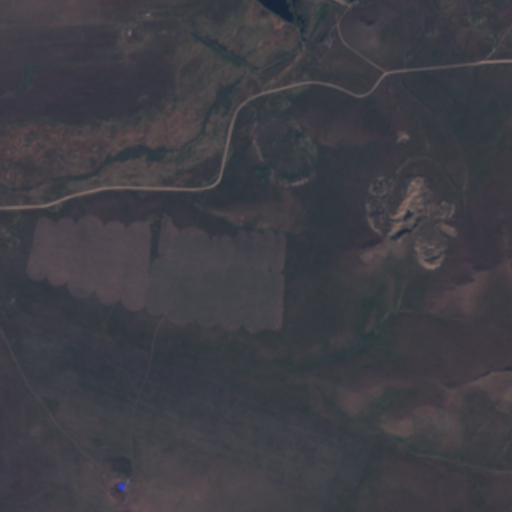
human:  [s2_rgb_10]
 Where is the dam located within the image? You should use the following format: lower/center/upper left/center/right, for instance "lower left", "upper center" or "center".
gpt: The dam is located in the upper right of the image.
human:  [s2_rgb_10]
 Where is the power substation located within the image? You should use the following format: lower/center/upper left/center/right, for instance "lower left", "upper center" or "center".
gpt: The power substation is located in the upper center of the image.
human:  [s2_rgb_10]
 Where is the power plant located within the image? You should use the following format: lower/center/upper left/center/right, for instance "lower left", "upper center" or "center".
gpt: There is no power plant in the image.